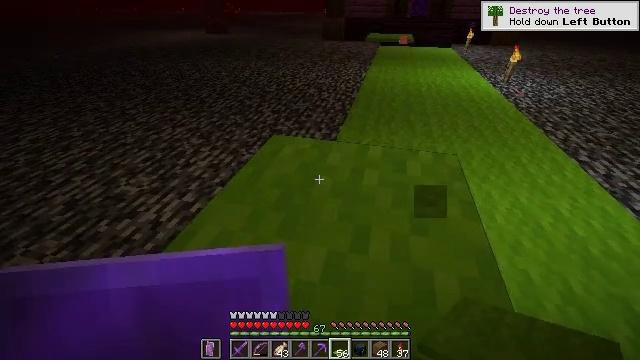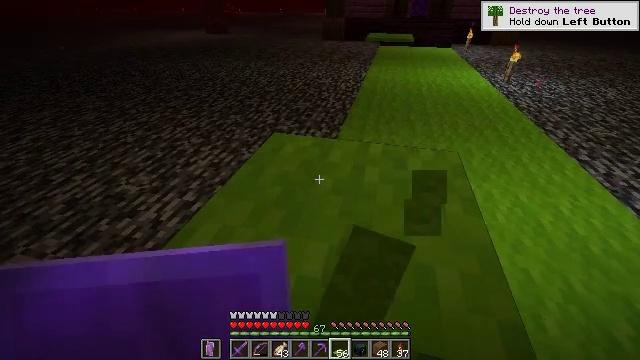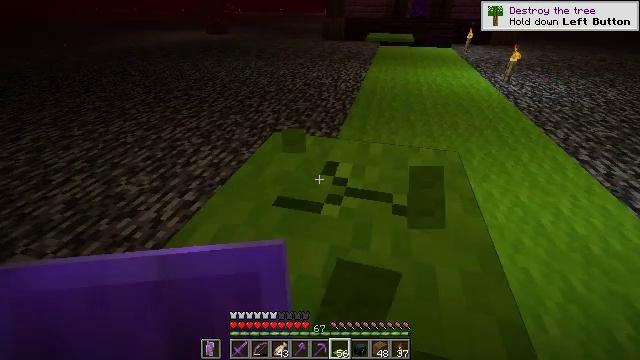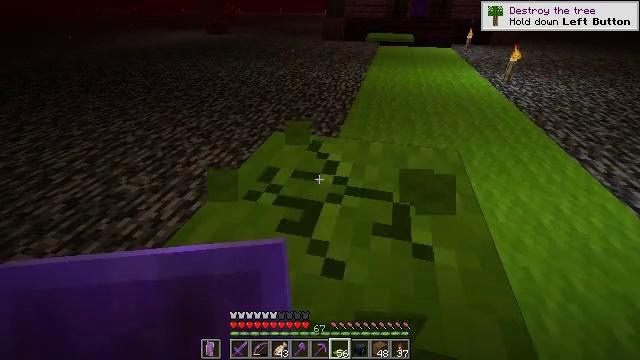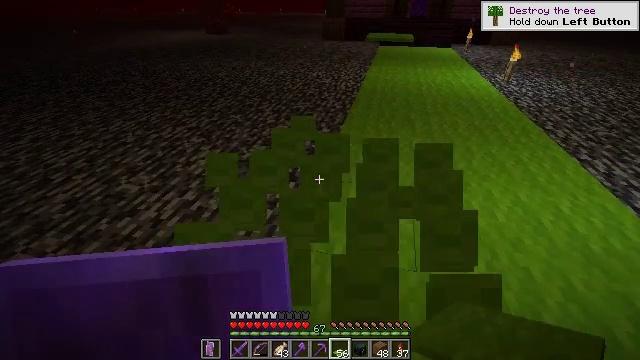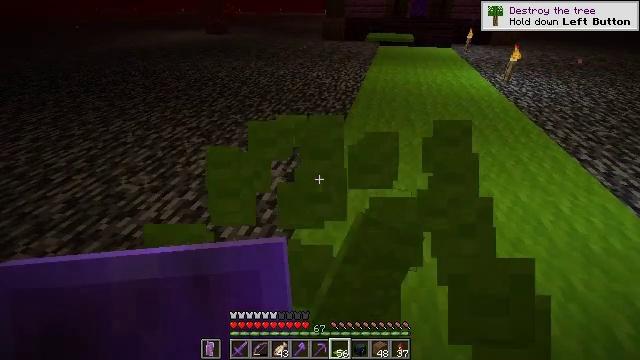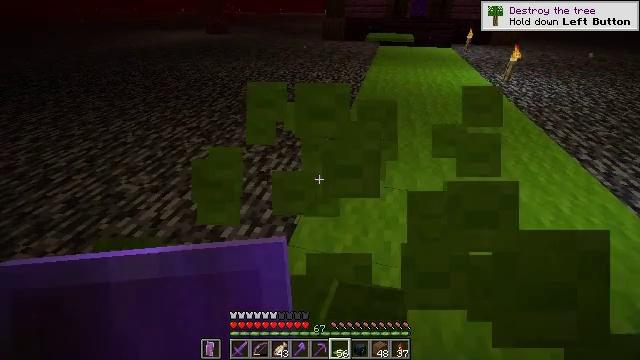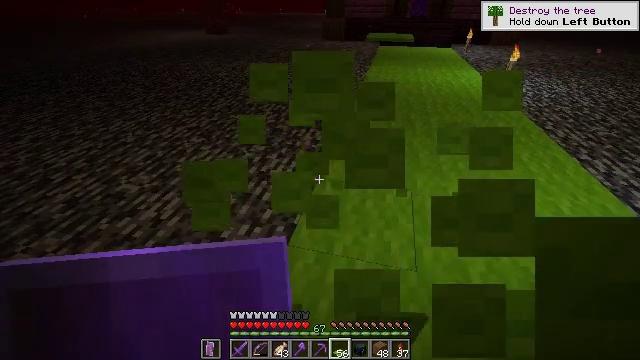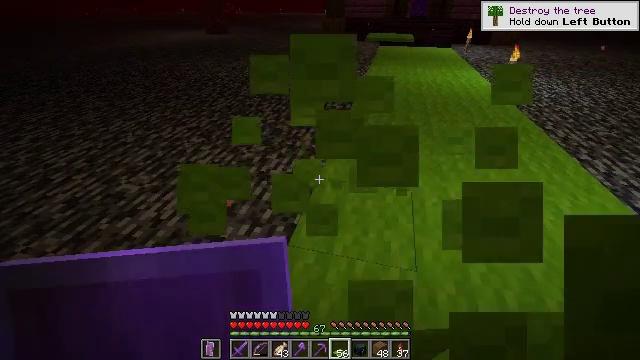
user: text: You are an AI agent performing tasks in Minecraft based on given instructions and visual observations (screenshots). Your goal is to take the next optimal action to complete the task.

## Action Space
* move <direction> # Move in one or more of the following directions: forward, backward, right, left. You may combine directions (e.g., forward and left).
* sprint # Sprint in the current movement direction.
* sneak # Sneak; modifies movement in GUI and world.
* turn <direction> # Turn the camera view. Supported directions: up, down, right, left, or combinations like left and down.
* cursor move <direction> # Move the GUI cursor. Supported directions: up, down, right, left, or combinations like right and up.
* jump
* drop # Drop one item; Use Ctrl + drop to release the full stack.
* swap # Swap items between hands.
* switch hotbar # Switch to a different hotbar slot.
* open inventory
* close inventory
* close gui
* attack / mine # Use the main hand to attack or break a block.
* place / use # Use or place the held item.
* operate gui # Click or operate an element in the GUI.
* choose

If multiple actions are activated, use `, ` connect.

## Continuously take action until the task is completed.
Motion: motion action
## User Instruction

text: Remove the lime carpet.
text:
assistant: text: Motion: attack / mine
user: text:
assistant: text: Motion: attack / mine
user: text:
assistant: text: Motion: attack / mine
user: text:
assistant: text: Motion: attack / mine
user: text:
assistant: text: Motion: attack / mine
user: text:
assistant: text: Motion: attack / mine
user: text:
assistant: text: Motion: attack / mine
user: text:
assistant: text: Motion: attack / mine
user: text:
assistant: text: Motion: attack / mine